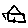
Label: house